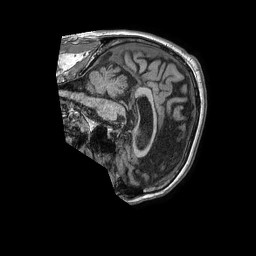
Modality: T1w
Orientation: sagittal
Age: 73
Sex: male
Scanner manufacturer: philips
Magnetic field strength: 1.5 T
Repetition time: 0.00769 s
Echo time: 0.003503 s